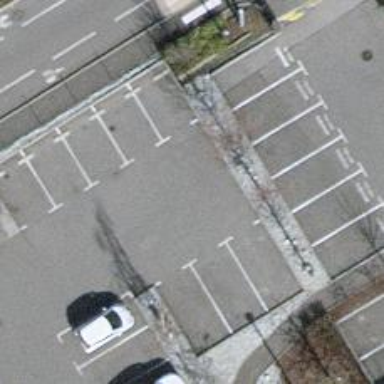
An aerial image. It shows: Road serving as parking aisle.